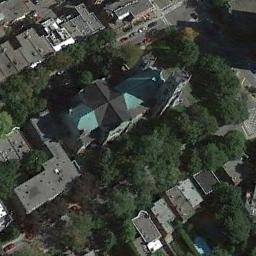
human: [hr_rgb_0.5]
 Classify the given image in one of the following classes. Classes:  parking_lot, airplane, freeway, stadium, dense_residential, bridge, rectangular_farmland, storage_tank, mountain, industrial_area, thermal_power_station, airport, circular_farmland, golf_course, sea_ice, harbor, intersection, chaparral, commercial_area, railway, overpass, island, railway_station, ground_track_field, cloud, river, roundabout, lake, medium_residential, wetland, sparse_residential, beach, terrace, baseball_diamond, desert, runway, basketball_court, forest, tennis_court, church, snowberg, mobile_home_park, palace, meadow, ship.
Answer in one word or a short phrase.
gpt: church